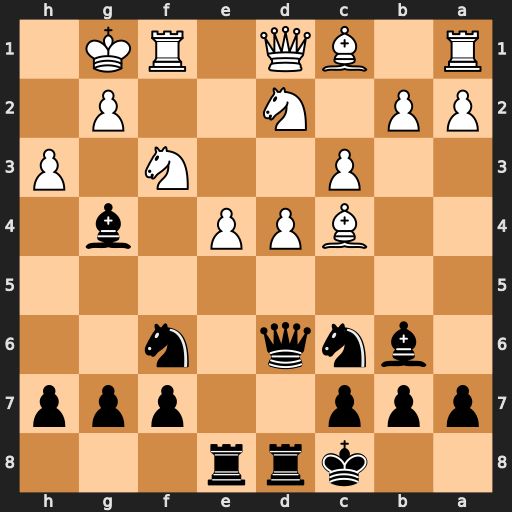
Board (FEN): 2krr3/ppp2ppp/1bnq1n2/8/2BPP1b1/2P2N1P/PP1N2P1/R1BQ1RK1
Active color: b
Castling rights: -
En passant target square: -
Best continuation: Nxd4 cxd4 Bxd4+ Kh1 Nh5 Qe1 Ng3+ Qxg3 Qxg3